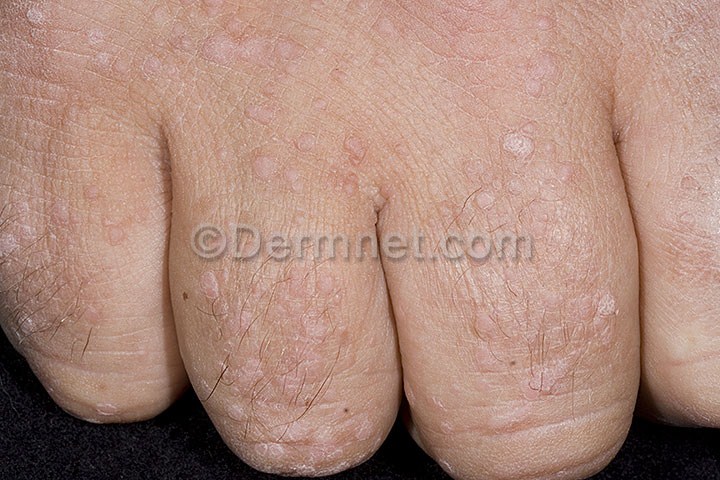
Disease: Warts Molluscum and other Viral Infections